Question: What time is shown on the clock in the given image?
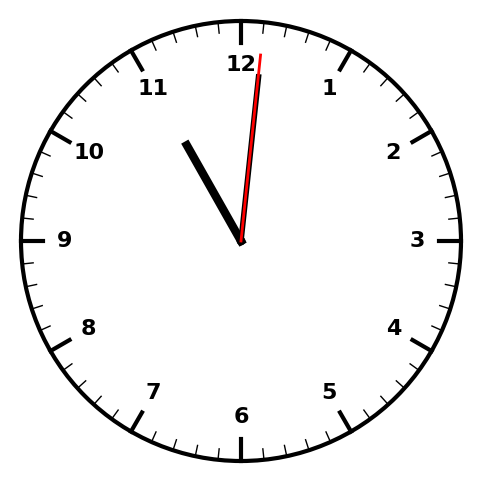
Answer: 11:01:01